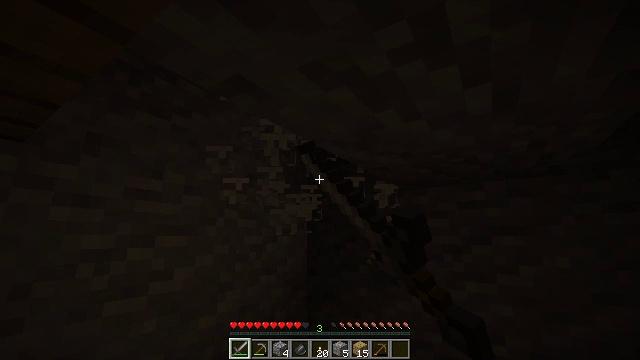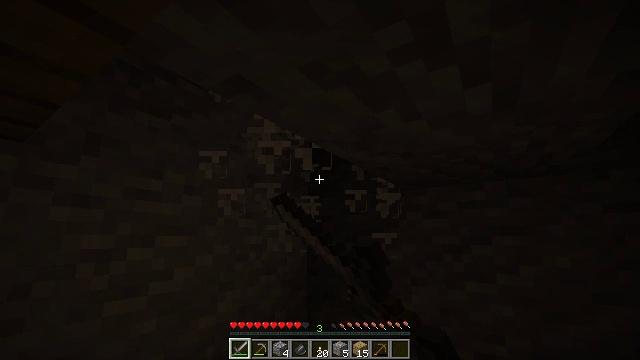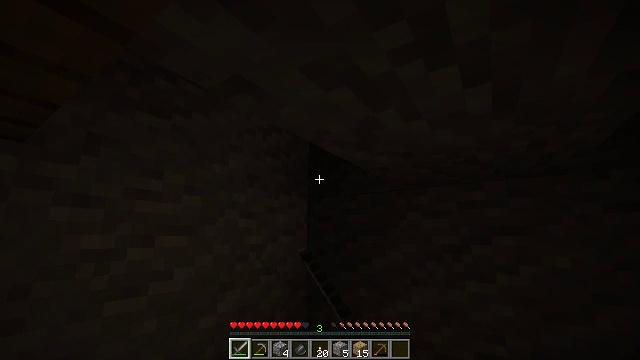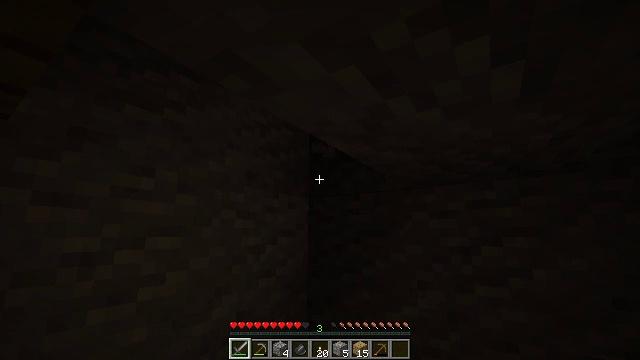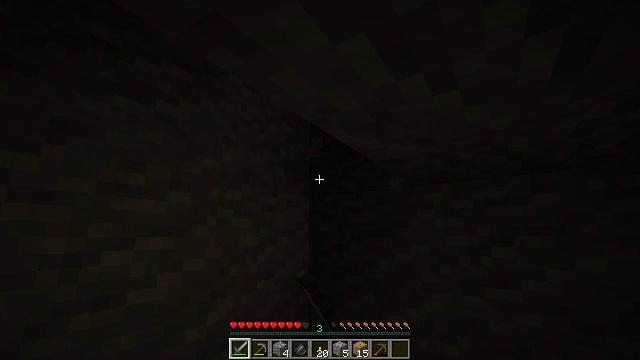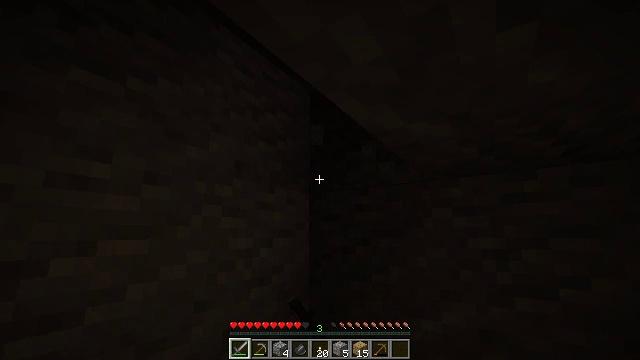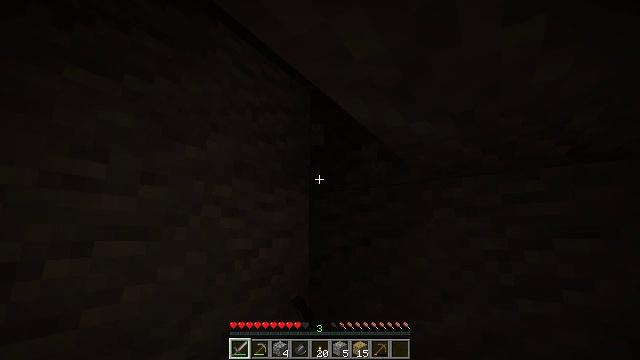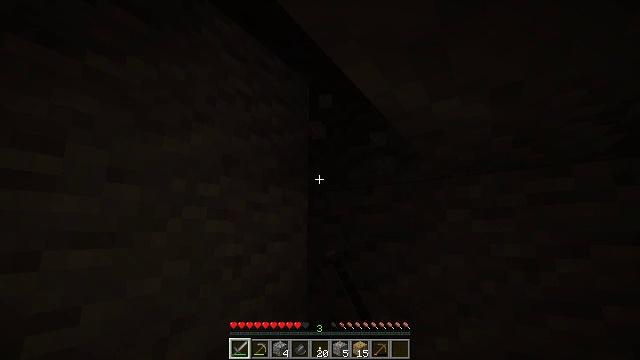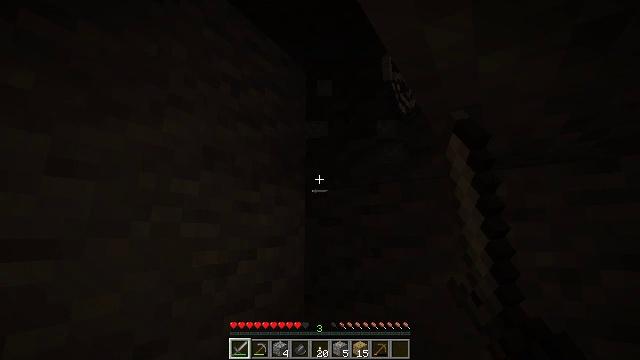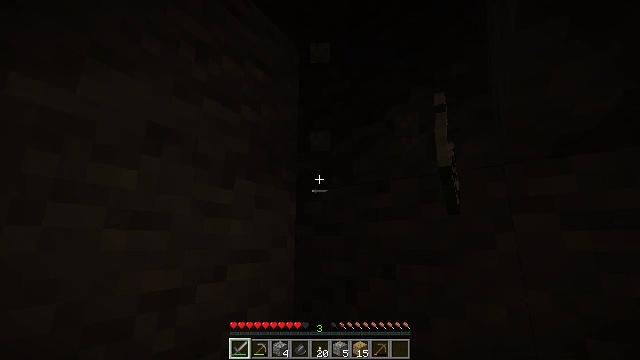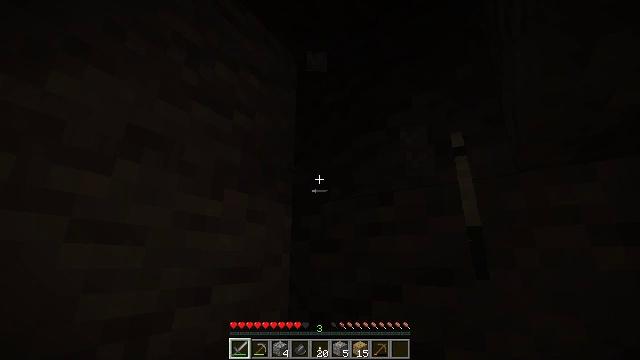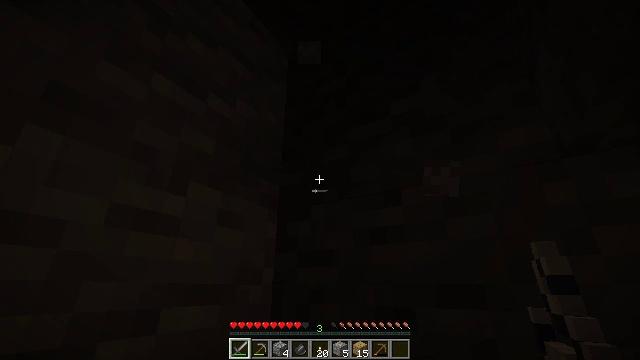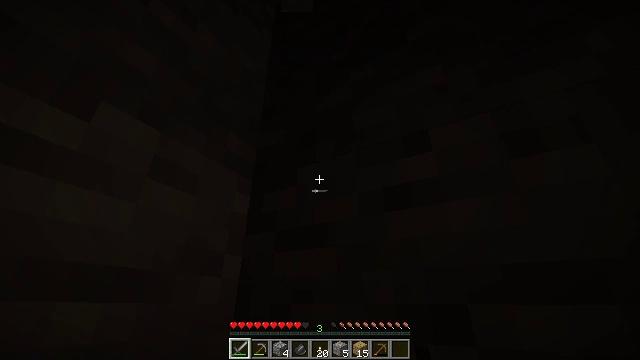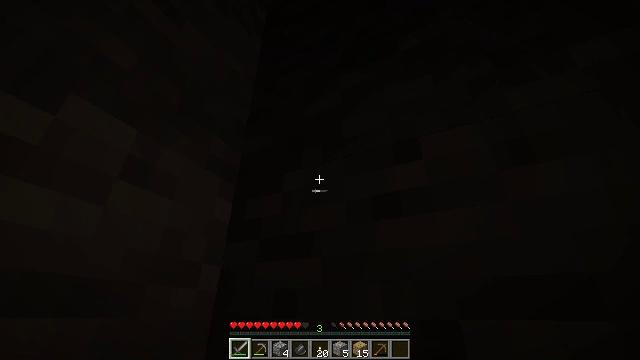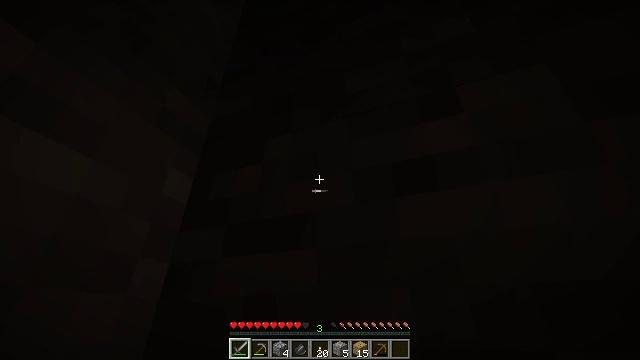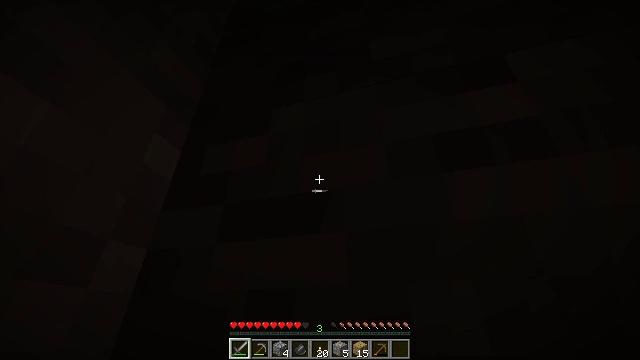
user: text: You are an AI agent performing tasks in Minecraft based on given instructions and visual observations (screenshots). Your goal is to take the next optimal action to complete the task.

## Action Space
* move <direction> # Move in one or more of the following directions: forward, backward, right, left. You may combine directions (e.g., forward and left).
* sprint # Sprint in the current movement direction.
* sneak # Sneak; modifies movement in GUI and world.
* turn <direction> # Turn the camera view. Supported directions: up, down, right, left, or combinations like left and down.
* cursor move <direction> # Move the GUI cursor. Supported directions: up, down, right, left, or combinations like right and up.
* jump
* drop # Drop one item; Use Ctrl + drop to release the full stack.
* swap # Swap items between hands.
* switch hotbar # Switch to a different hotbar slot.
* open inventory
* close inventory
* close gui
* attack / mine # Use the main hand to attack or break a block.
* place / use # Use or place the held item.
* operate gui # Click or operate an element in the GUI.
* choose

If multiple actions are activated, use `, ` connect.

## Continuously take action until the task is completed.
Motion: motion action
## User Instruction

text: Retrieve the torch.
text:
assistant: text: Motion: attack / mine
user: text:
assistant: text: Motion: attack / mine
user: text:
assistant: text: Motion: move forward, attack / mine
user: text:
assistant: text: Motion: move forward, attack / mine
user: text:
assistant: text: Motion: move forward, attack / mine
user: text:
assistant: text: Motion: move forward, attack / mine
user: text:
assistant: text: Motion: move forward, attack / mine
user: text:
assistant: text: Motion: move forward
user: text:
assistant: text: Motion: move forward, turn up
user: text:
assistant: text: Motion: move forward, turn up
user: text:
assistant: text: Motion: move forward, turn right and up
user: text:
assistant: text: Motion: move forward, turn right and up
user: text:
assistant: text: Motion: move forward, turn right and up
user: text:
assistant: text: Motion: move forward, turn right and up
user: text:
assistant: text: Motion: move forward, turn right
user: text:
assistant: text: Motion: move forward, turn right
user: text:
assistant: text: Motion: move forward, turn right and down
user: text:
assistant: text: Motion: move forward, turn right and down
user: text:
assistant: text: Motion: move forward, turn right and down
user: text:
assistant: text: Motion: move forward, turn right and down
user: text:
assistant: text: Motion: move forward, turn right and down
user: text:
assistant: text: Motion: move forward, turn right and down
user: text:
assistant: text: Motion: move forward, turn right and down
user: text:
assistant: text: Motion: move forward, turn right
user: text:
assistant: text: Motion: move forward
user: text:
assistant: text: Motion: move forward
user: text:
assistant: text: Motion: move forward
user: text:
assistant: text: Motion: move forward
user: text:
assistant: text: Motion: move forward
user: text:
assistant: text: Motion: move forward